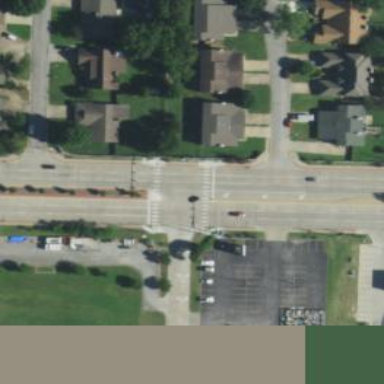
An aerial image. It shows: Footway crossing.